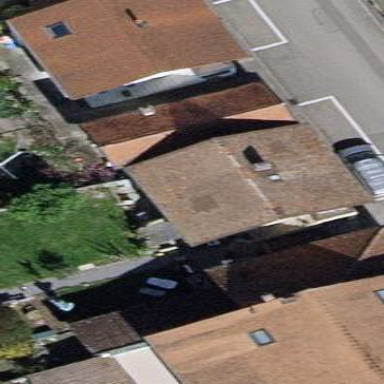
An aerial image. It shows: Gabled roofed house.